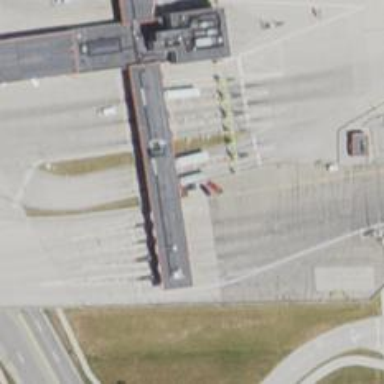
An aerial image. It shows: Border control barrier.